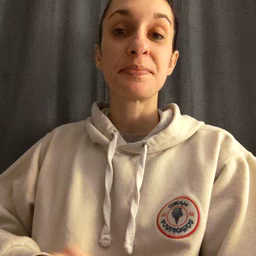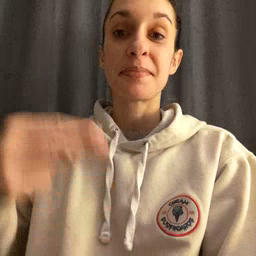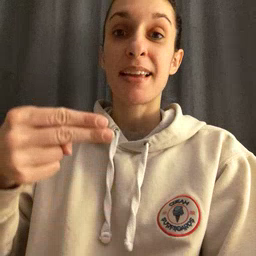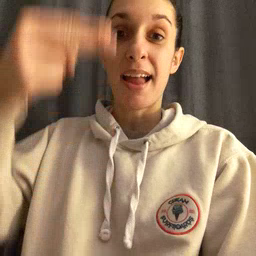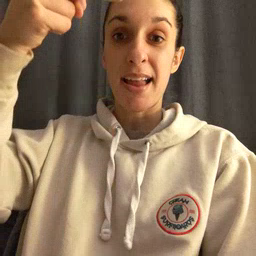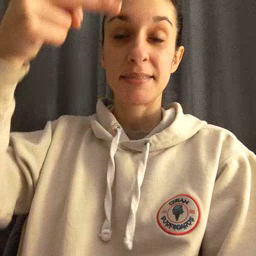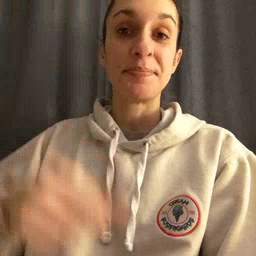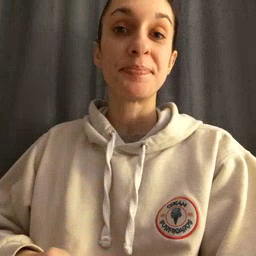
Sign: high